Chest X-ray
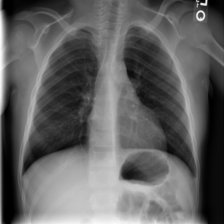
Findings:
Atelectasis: negative
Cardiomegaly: negative
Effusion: negative
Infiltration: negative
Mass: negative
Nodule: negative
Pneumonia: negative
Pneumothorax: negative
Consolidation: negative
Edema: negative
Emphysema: negative
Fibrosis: negative
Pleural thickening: negative
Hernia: negative